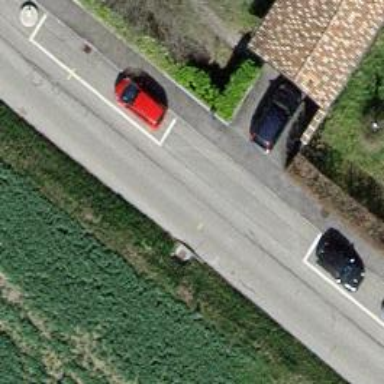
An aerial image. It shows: Driveway leading to service road.